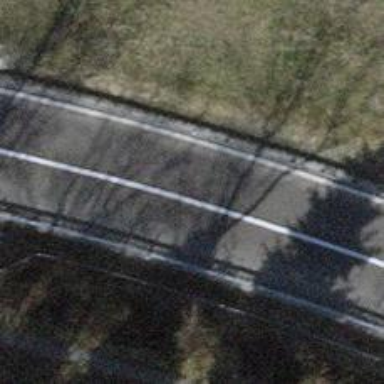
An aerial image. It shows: Asphalt motorway link.